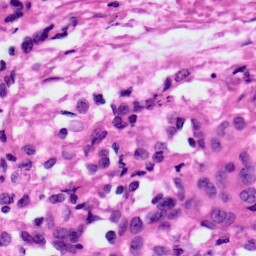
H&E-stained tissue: Ovarian